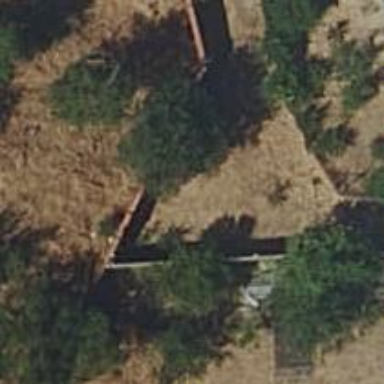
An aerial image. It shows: Wall is shown in the image.